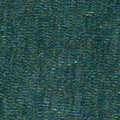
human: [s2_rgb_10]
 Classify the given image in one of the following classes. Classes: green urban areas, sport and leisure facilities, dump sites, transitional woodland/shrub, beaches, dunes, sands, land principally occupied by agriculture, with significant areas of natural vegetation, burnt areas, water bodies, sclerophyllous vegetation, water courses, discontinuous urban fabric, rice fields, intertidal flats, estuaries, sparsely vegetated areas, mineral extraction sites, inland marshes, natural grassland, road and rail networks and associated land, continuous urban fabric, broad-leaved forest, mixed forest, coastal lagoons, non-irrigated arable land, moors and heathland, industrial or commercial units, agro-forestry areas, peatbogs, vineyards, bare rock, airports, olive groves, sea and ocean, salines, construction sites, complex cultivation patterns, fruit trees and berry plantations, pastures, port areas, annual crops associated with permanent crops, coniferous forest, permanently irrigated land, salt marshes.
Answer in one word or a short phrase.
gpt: sea and ocean